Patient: sex M, age 61
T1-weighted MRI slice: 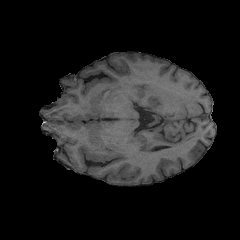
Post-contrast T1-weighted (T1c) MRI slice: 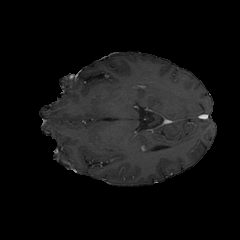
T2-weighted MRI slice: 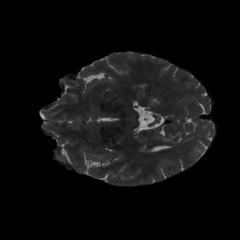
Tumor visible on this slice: no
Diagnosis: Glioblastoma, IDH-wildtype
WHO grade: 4